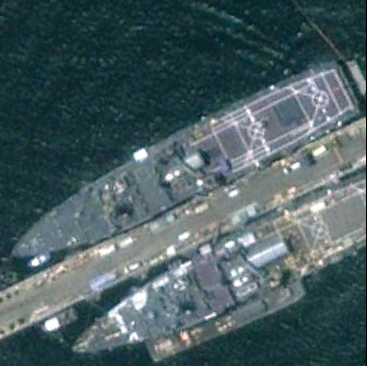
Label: combat